Interaction volume radius: 10 \u00c5
Interaction volume height: 25 \u00c5
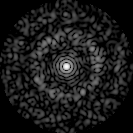
Disorder parameter: 0.8292